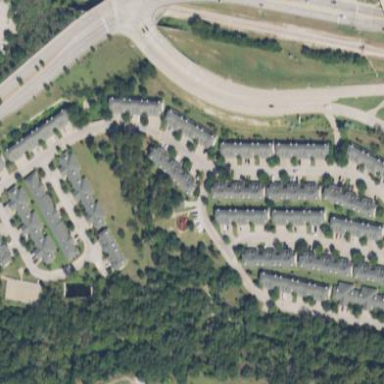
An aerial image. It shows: Residential area with apartments.